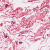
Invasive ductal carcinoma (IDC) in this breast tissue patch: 0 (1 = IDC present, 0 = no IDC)